Interaction volume radius: 5 \u00c5
Interaction volume height: 20 \u00c5
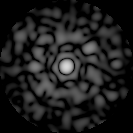
Disorder parameter: 0.8641